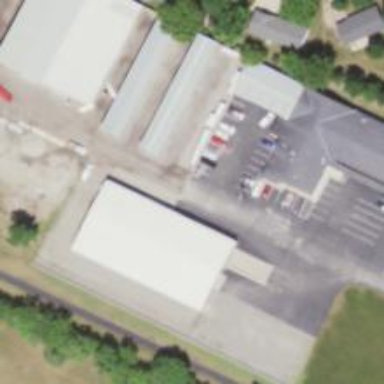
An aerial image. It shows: Warehouse building.